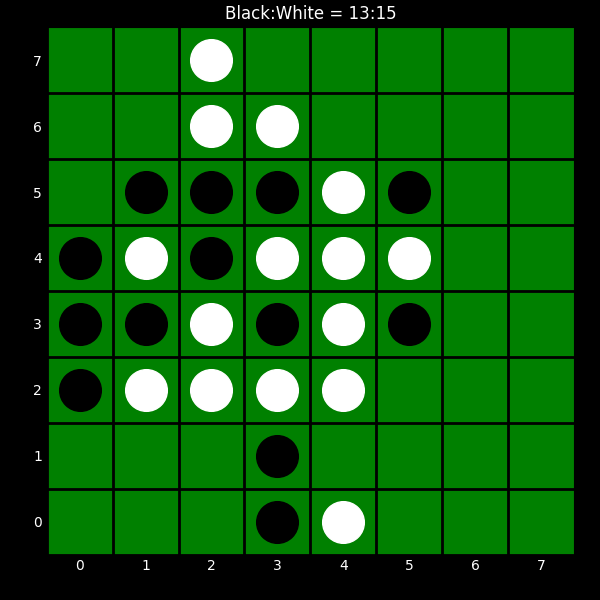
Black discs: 13
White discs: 15